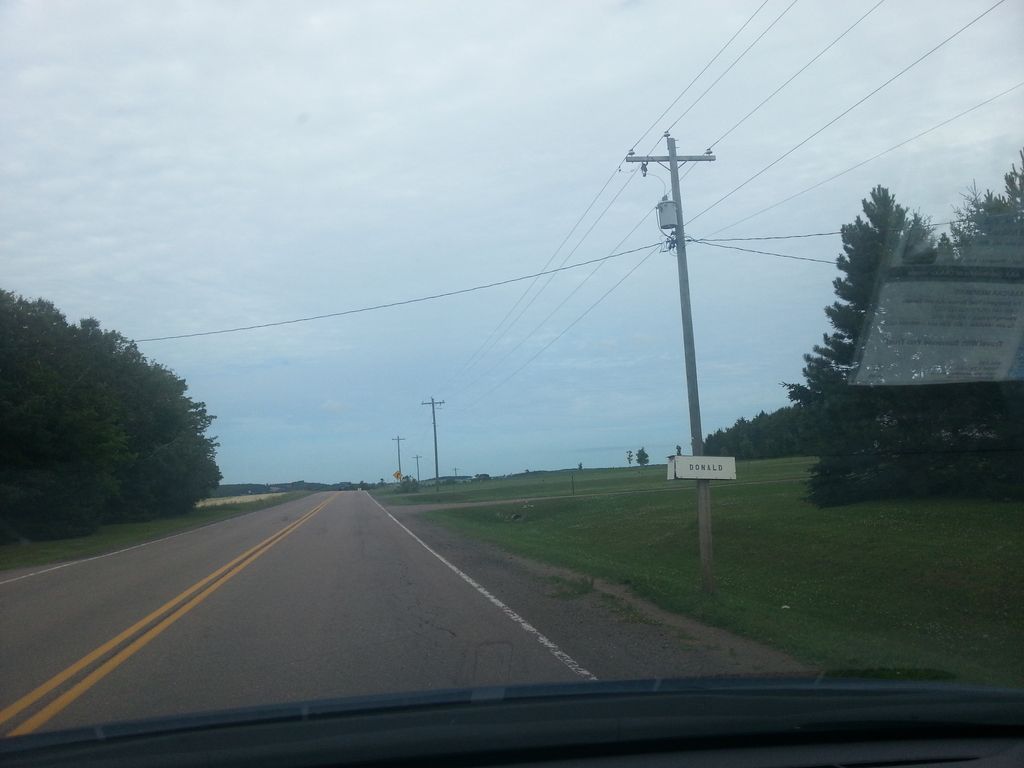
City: charlottetown